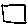
Label: square